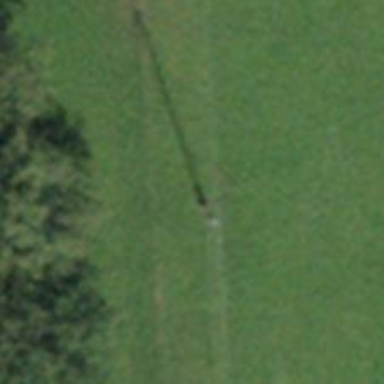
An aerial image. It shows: Power pole.